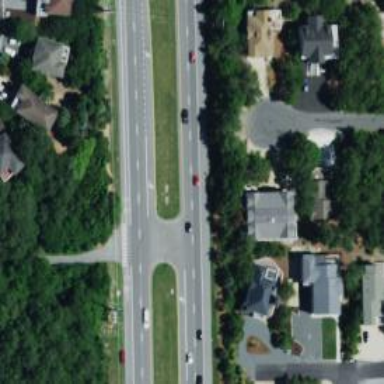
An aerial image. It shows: Trunk link road with asphalt surface.